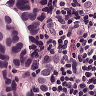
Metastatic tissue present: yes